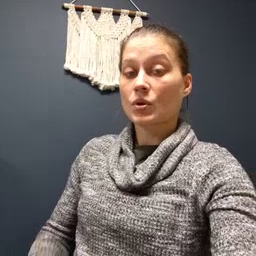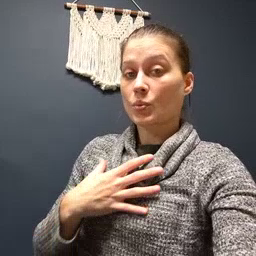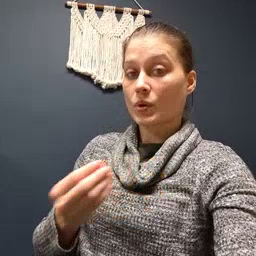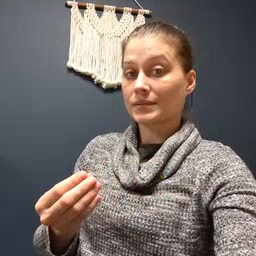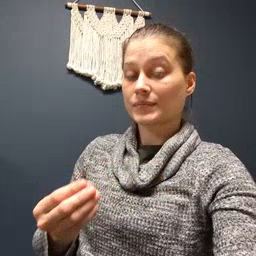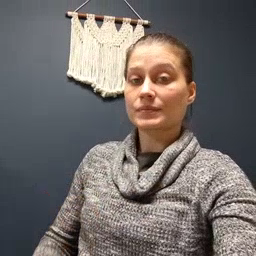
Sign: white